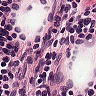
Metastatic tissue present: no